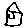
Label: house